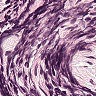
Metastatic tissue present: no